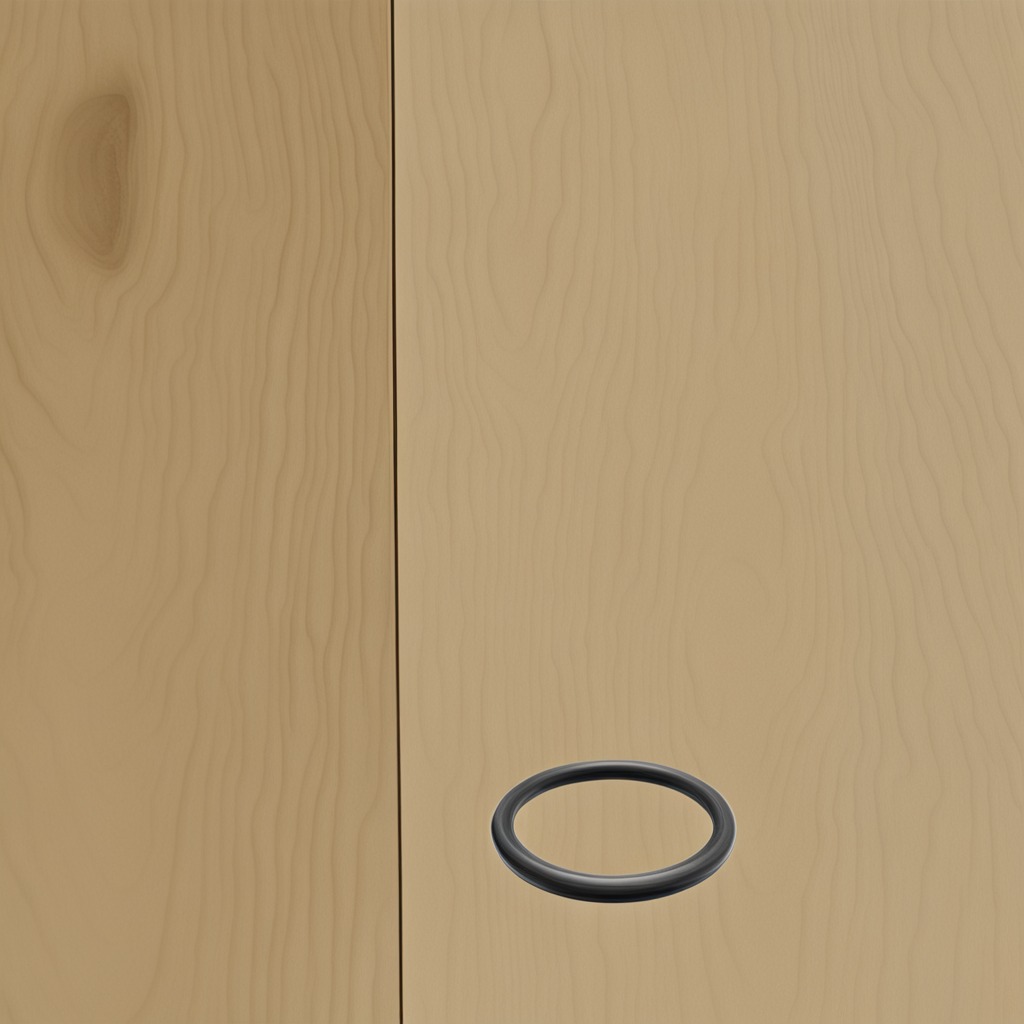
A rubber O-ring lies on the plywood surface in a paint workshop lit by afternoon window light.